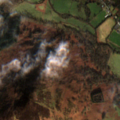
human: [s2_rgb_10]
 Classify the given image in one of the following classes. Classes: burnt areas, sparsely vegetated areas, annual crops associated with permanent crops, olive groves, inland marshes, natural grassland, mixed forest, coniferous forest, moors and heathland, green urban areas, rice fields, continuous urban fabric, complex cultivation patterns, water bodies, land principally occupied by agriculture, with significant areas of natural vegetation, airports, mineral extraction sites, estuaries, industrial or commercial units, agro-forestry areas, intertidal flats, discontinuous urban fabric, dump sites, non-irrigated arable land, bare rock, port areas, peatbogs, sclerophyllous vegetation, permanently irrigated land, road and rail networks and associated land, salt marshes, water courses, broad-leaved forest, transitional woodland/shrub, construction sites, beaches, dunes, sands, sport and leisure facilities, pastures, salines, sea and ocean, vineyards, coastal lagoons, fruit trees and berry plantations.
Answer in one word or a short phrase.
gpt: land principally occupied by agriculture, with significant areas of natural vegetation, broad-leaved forest, coniferous forest, moors and heathland, transitional woodland/shrub